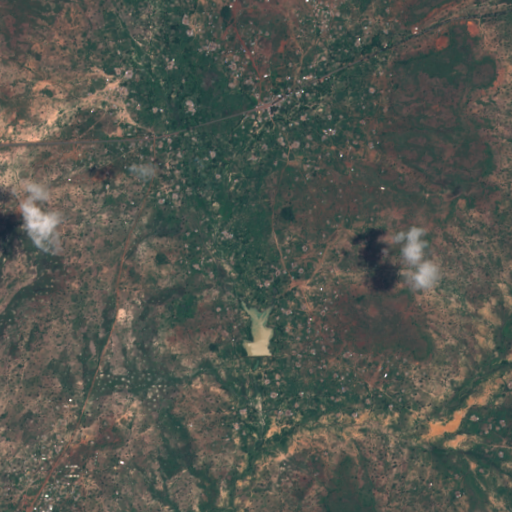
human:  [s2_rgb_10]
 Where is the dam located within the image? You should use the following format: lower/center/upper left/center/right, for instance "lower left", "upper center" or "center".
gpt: The dam is located in the lower center of the image.
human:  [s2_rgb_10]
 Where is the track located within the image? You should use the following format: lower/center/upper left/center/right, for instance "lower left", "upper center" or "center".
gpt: There is no track in the image.